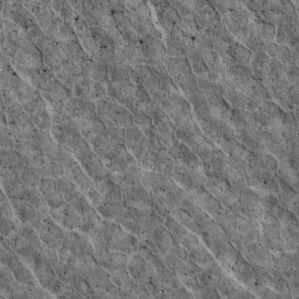
Label: non_frost